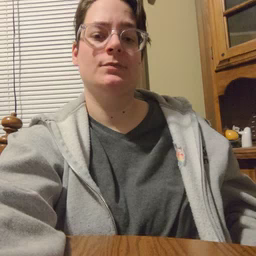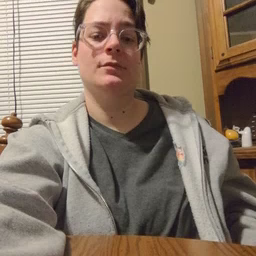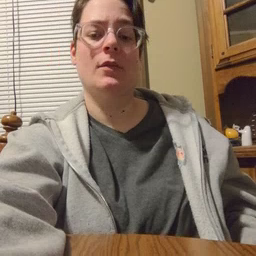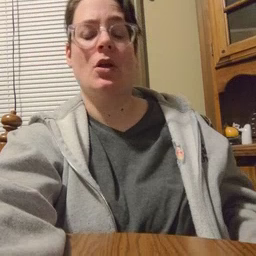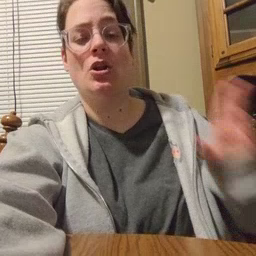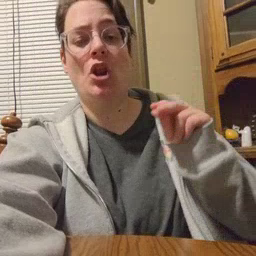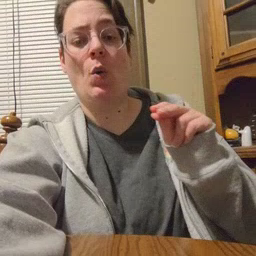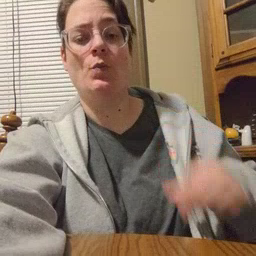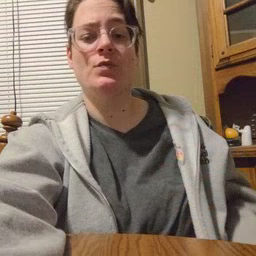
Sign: no